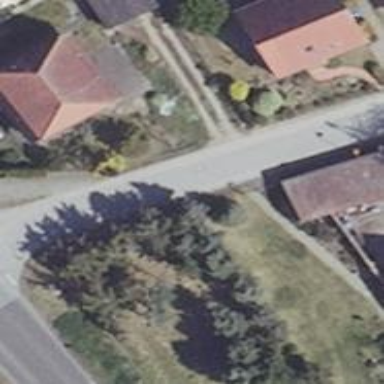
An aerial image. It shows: Residential road with asphalt surface. There are sidewalks on both sides of the road.